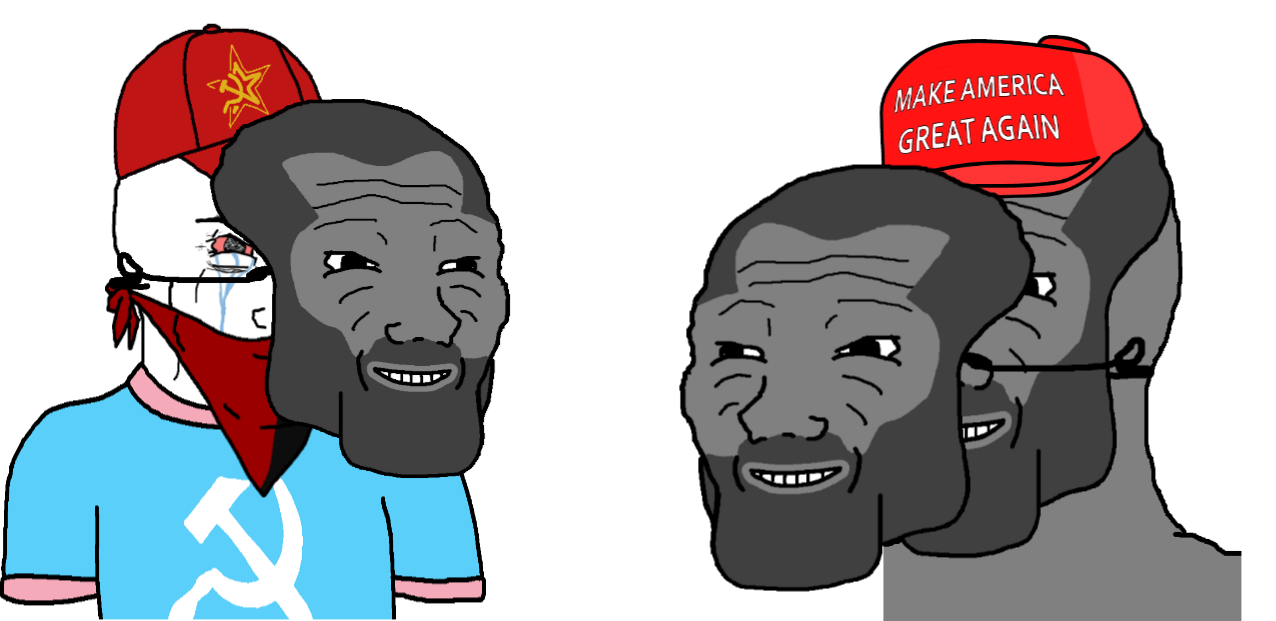
Label: 4_Yes_Chad